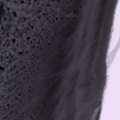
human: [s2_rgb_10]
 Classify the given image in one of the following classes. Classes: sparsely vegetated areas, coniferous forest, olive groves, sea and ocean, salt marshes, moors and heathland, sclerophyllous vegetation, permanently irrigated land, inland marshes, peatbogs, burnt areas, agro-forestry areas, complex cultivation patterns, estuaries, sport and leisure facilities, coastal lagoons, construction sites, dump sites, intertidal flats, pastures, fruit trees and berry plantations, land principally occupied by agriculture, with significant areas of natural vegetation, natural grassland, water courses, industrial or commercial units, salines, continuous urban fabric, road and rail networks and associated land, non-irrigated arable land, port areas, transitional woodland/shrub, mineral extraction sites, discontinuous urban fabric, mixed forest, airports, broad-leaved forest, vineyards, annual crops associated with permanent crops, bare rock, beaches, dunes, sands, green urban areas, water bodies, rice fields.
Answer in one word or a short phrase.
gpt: sea and ocean